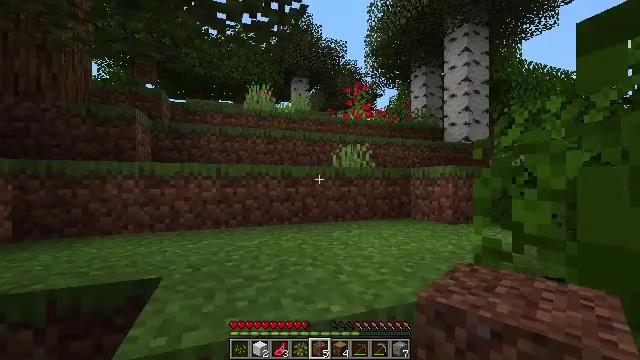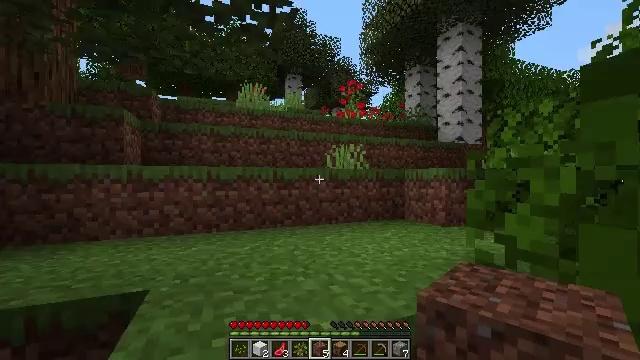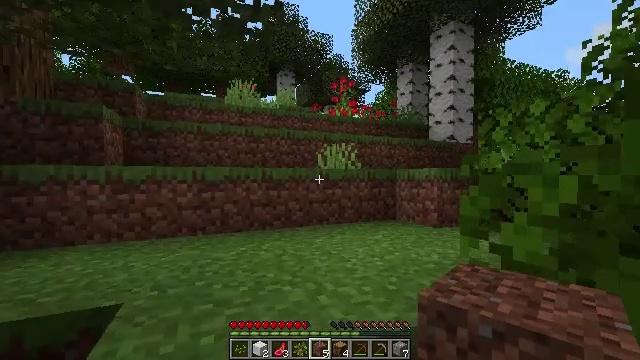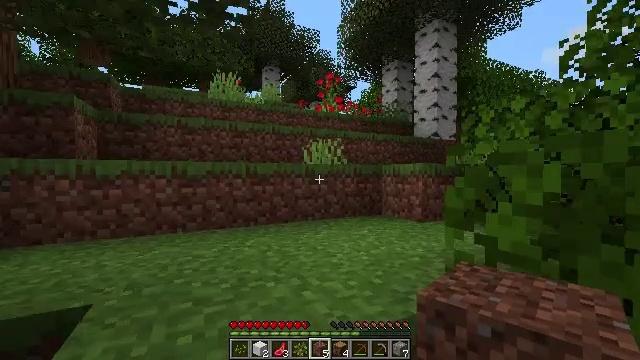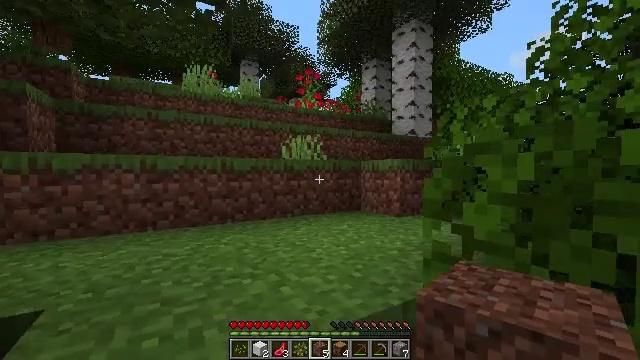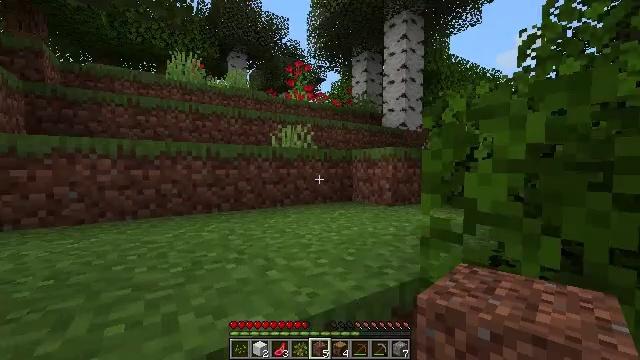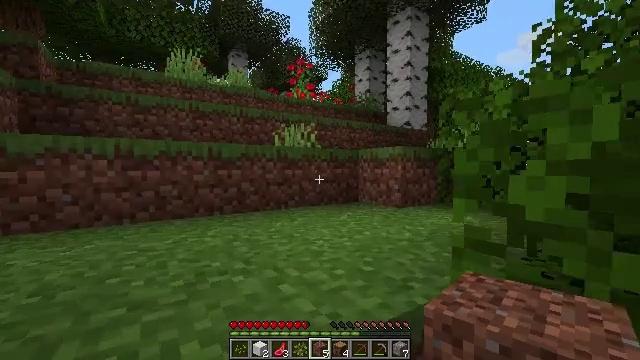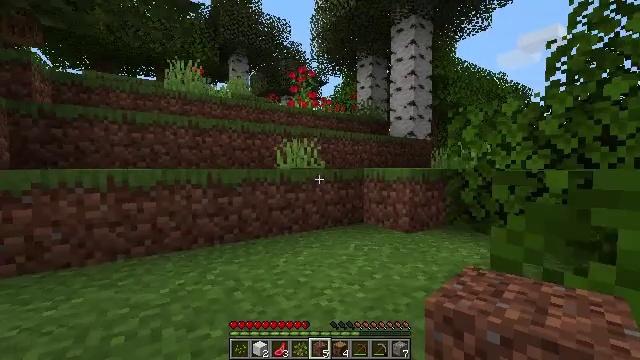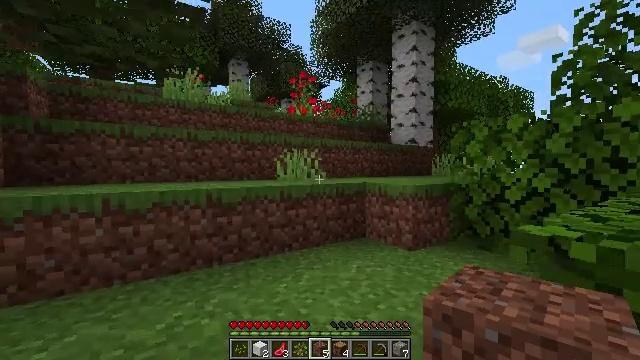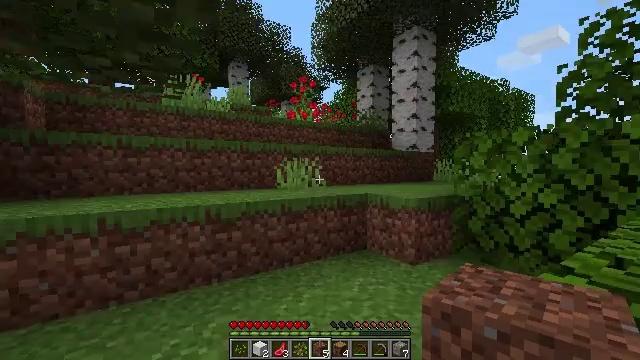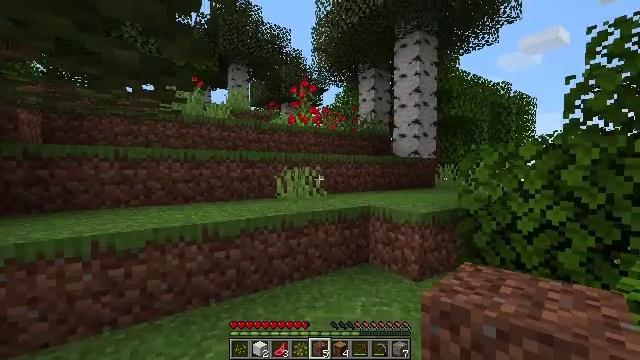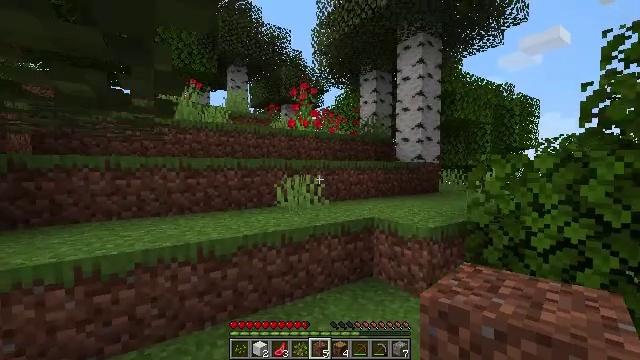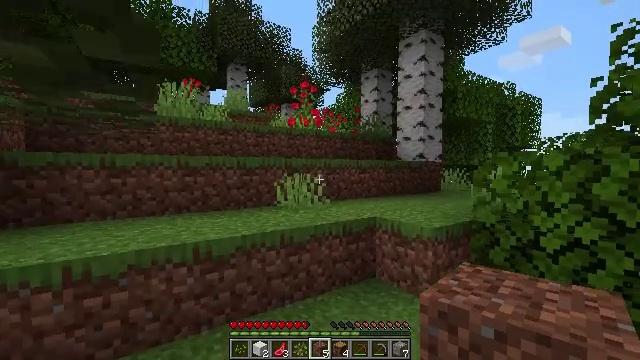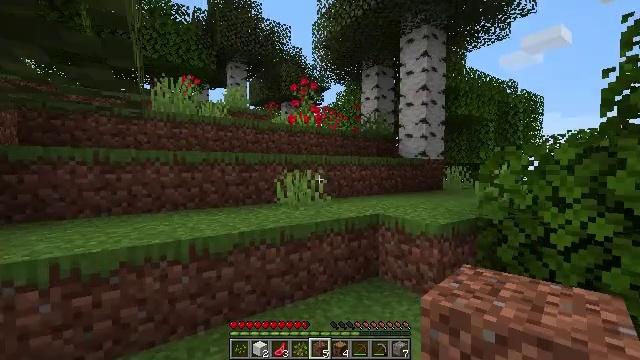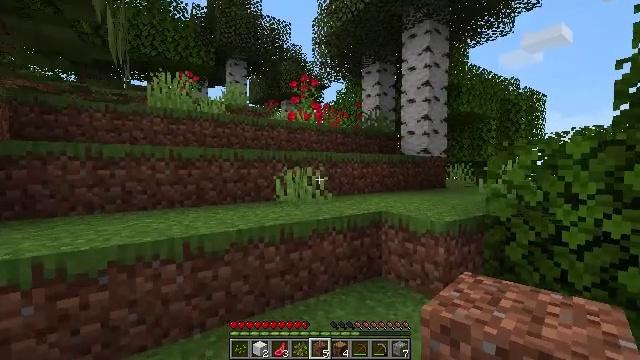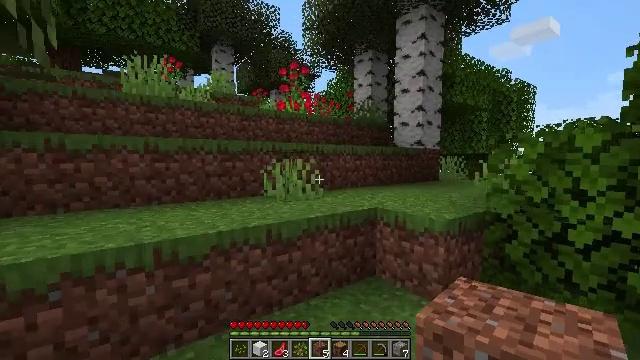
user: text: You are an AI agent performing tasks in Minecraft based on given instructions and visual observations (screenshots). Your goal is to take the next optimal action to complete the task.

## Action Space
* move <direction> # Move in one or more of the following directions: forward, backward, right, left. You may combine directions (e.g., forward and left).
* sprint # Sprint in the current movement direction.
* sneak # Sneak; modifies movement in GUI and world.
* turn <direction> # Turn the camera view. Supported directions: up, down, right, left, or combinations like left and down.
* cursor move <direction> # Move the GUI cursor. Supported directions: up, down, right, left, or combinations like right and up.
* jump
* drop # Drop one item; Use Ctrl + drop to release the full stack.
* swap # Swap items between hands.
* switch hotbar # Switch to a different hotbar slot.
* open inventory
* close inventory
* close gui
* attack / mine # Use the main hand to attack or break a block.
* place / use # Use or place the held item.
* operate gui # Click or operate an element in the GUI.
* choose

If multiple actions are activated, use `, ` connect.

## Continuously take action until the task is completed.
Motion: motion action
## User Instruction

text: Collect the rose bush for decoration.
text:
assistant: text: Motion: move forward, turn right, jump
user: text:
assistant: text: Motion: move forward, turn right, jump
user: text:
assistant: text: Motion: move forward, turn right, jump
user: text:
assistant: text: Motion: move forward, turn right, jump
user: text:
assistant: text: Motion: move forward, turn right, jump
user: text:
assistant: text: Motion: move forward, jump
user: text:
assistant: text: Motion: move forward, jump
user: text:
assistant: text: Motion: move forward, jump
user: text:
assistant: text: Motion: move forward, jump
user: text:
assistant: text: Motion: move forward, jump
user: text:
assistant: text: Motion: move forward, jump
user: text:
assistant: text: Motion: move forward, jump
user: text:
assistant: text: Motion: move forward
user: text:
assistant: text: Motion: move forward
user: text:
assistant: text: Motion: move forward, turn right and down
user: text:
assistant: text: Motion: move forward, turn right and down
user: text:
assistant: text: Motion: turn right and down
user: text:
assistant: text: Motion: move forward, turn right
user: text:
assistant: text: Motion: move forward, turn right
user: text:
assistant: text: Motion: move forward, turn right
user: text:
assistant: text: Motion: turn right
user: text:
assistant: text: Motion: move forward
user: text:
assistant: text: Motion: move forward
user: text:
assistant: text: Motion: move forward, jump
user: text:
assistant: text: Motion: move forward, jump
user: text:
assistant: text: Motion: move forward, jump
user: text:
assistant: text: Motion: move forward, jump
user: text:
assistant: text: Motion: move forward, jump
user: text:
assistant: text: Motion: move forward, jump
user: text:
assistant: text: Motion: move forward, turn left